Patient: sex M, age 48
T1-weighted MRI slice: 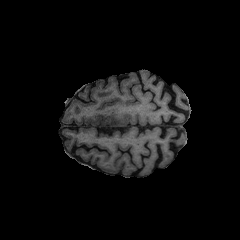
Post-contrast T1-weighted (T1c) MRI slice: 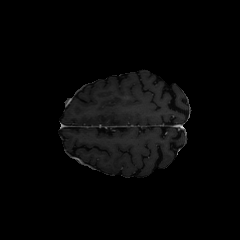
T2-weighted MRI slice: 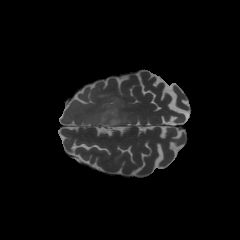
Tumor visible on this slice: yes
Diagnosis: Astrocytoma, IDH-mutant
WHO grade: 3